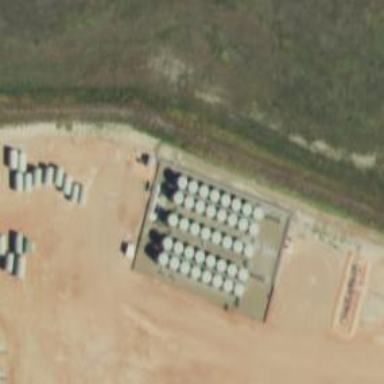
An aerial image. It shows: Storage tank that is man-made.